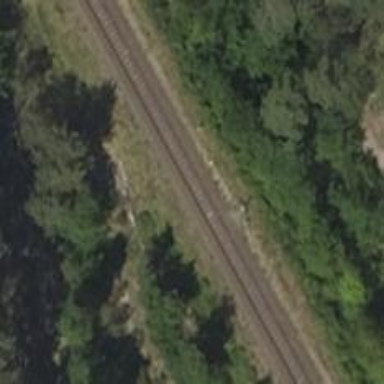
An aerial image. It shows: Railway signal.